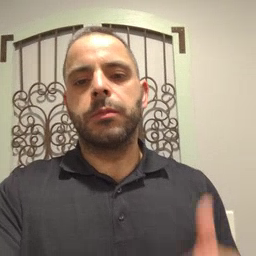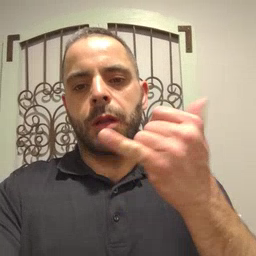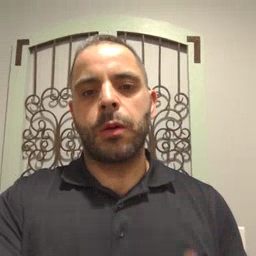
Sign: yellow